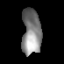
Tissue: prostate
Cell type: T cells
Senescence score: 0.3476
Nuclear area (px): 846
Mean DAPI intensity: 134.676